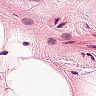
Metastatic tissue present: no